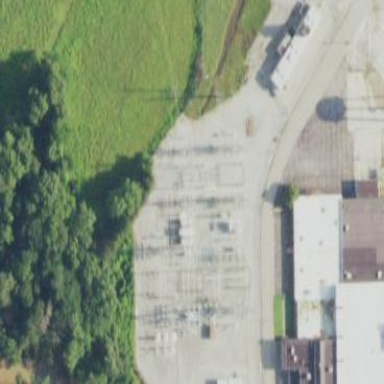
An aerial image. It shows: Outdoor distribution level power substation.